Question: What would be the best way on iOS to achieve drawing a grid of circles with fixed columns and rows ?. I would want to identify each circle when the user taps on it.
I tried using collection views but it seems CoreGraphics is meant for tasks like these.
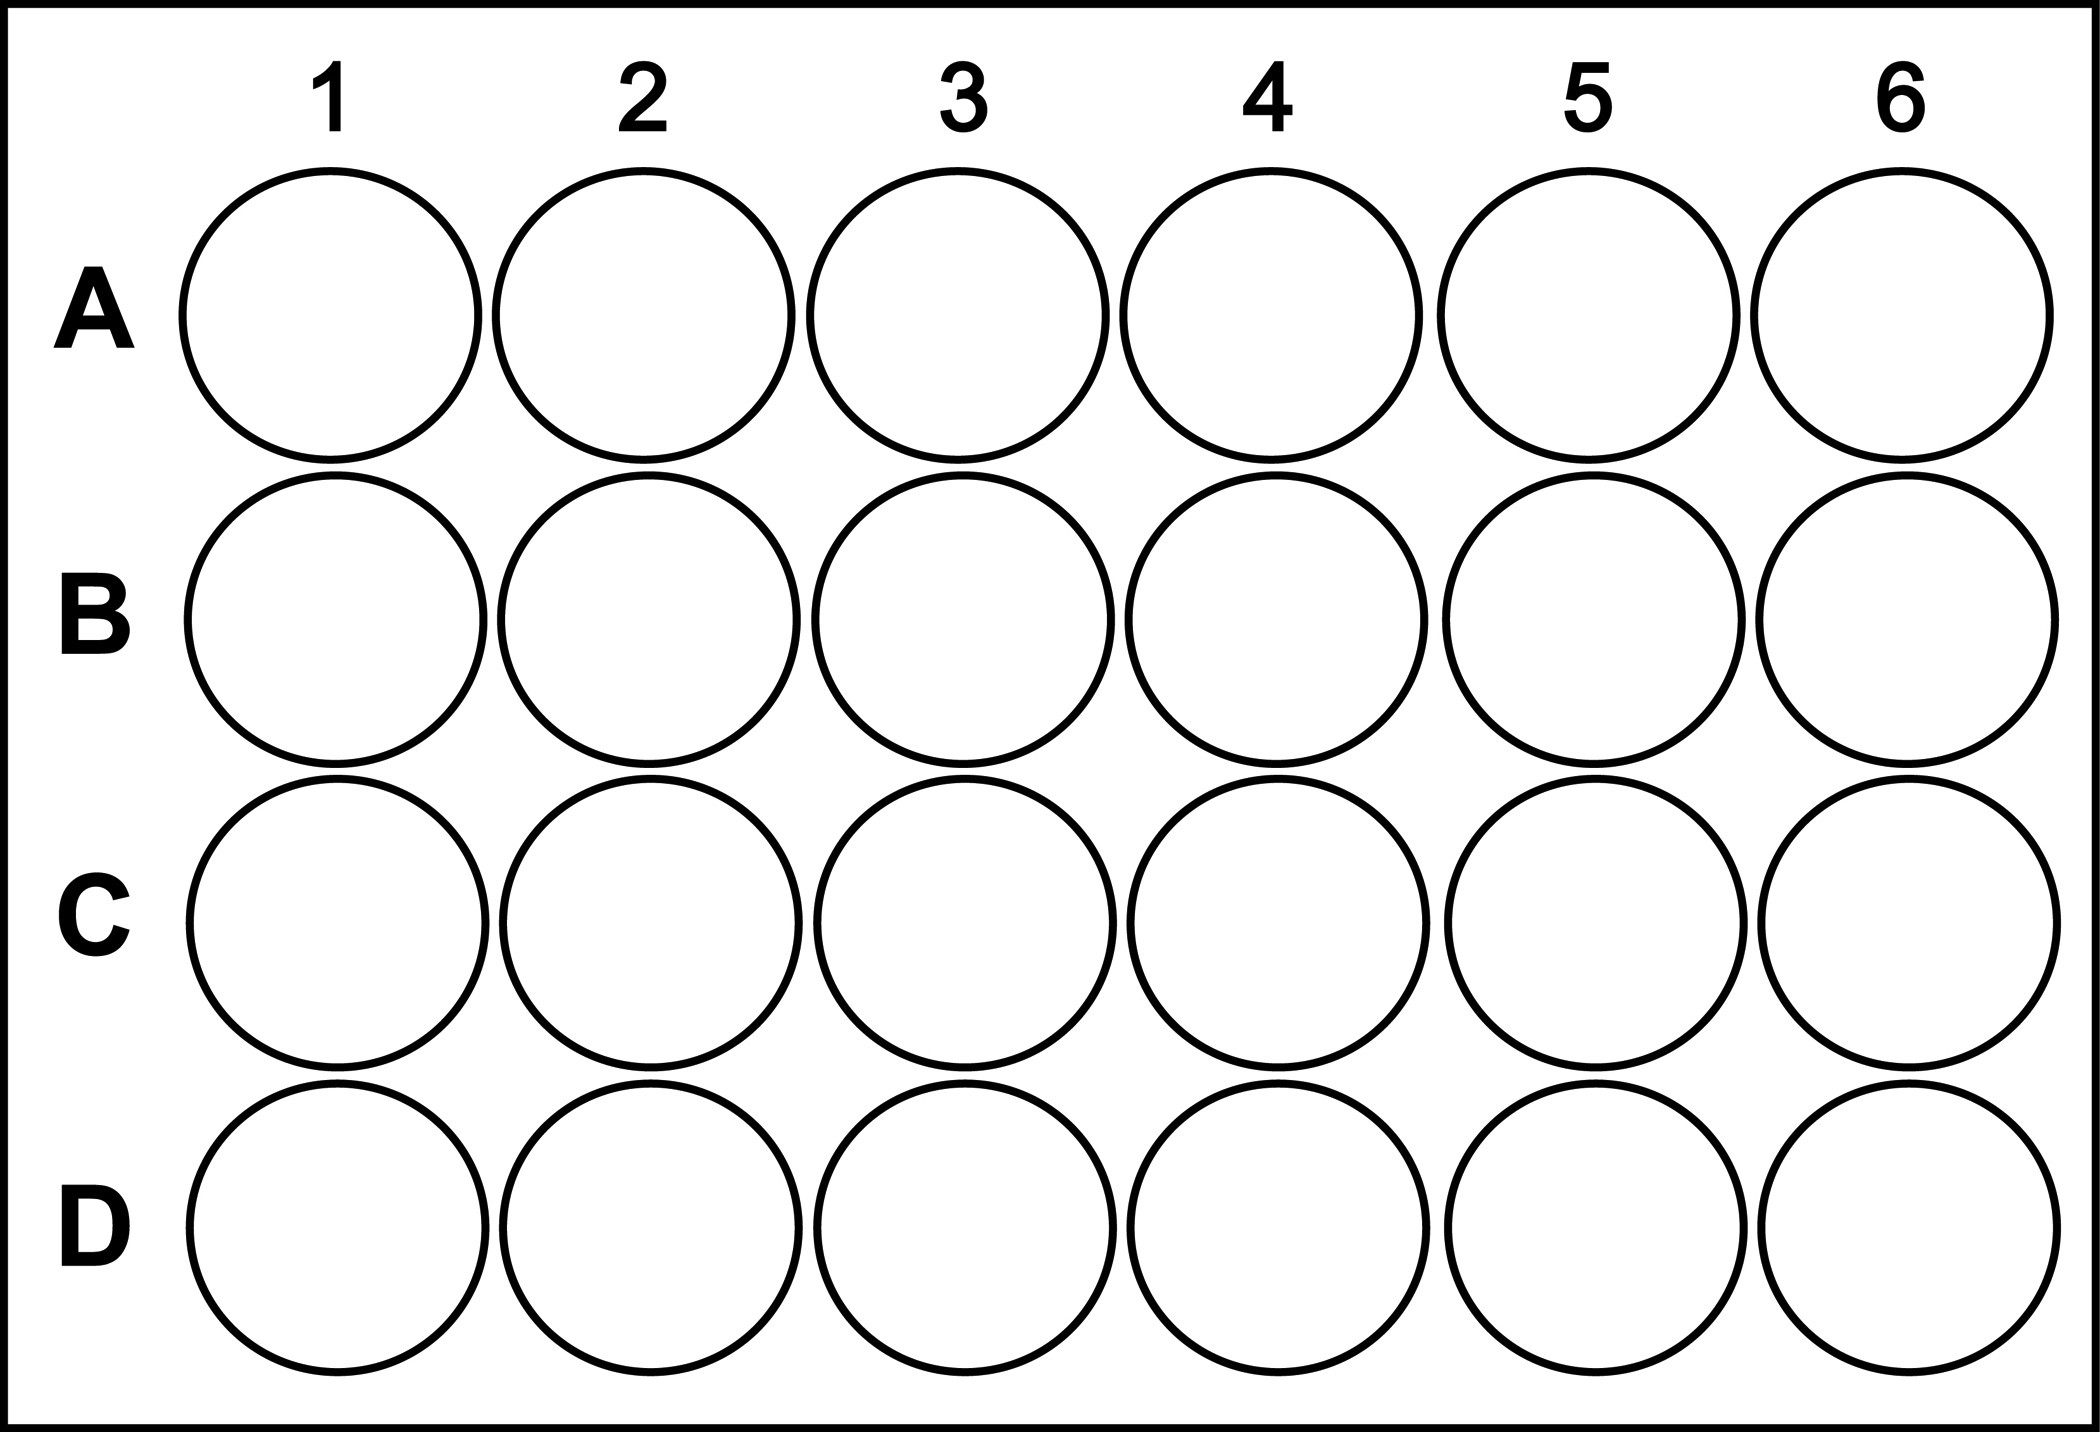
Answer: You can create buttons dynamically as follows :
'''
- (void)drawSheet
{
int numberOfRow=5;
int numberOfColumn=4;
float x = 1,
y = 20,
padding = 5,
width = (self.view.frame.size.width-(padding*(numberOfColumn-1)))/numberOfColumn,
height = (self.view.frame.size.height-(padding*(numberOfRow-1)))/numberOfRow;
int counter = 0;
for (int i=0; i<numberOfRow; i++) {
for (int j=0; j<numberOfColumn; j++) {
UIButton *btn = [[UIButton alloc]initWithFrame:CGRectMake(x, y, 74, 74)];
btn.layer.cornerRadius = btn.frame.size.width/2;
btn.layer.borderColor = [UIColor grayColor].CGColor;
btn.layer.borderWidth = 2.0;
[btn addTarget:self action:@selector(buttonPress:) forControlEvents:UIControlEventTouchUpInside];
btn.clipsToBounds = YES;
btn.tag = counter;
[self.view addSubview:btn];
x = x + width + padding;
counter = counter + 1;
}
x = 0;
y = y + height + padding;
}
}
'''
When you tap on it, you will get tag of it :
'''
- (IBAction)buttonPress:(UIButton *)sender{
NSLog(@"%ld",sender.tag);
}
'''